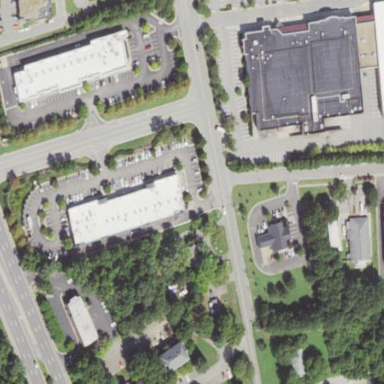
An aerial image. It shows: Retail area.